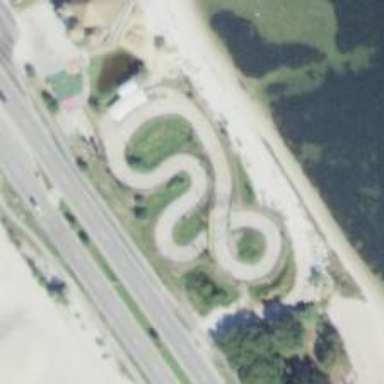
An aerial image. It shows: Raceway for motor sports.